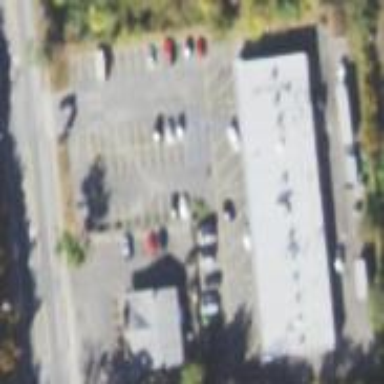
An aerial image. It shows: Parking area.